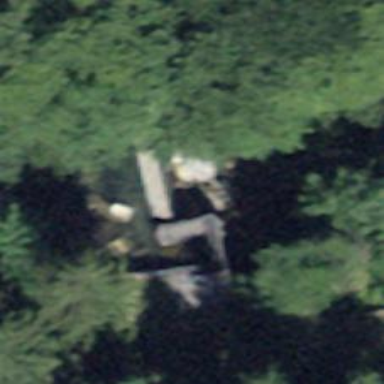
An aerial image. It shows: Retaining wall.